Field crop: tomato
Growth stage: 1
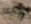
Species: solanum